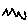
Label: zigzag